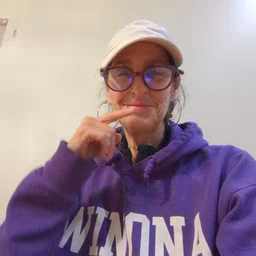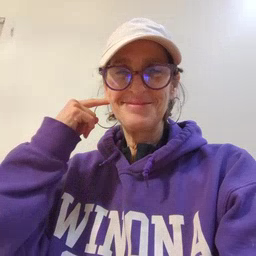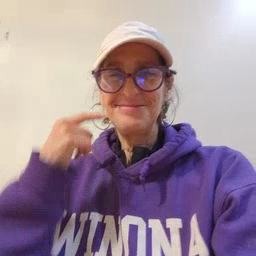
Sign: smile